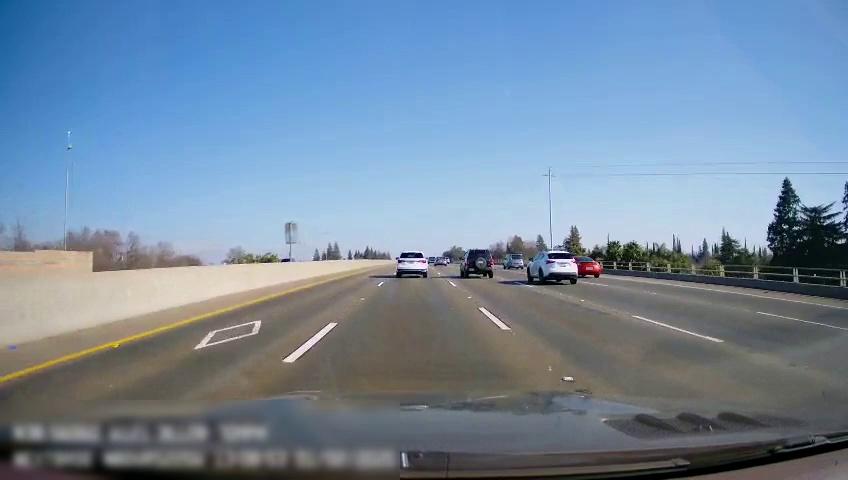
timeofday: Day
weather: Sunny
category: Drivable Space
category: Vehicles | Car
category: Vehicles | SUV
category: Vehicles | SUV
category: Vehicles | SUV
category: Vehicles | Car
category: Vehicles | Car
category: Lanes | Alternate Lane
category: Lanes | Current Lane
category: Lanes | Current Lane
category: Lanes | Alternate Lane
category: Lanes | Alternate Lane
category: Lanes | Alternate Lane